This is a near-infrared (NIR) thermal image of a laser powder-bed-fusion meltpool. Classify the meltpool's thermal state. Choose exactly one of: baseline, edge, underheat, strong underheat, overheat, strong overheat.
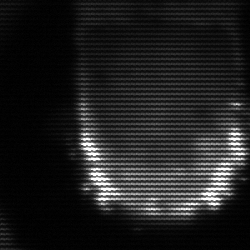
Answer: baseline